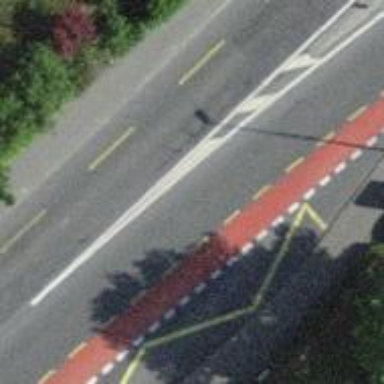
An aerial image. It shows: Bus stop equipped with public transport stop position.